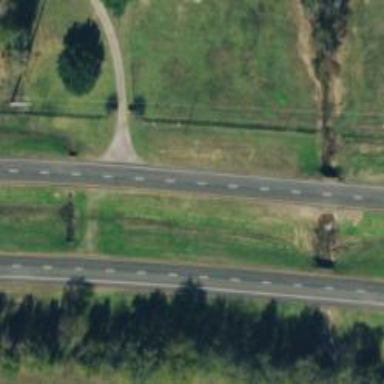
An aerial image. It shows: Asphalt trunk highway which is also expressway.